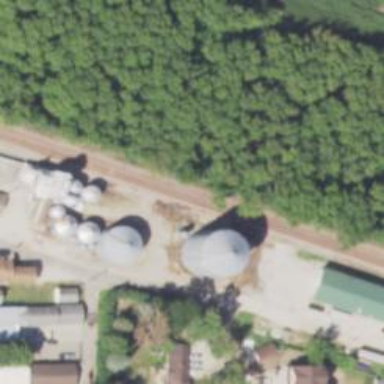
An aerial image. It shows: Silo.